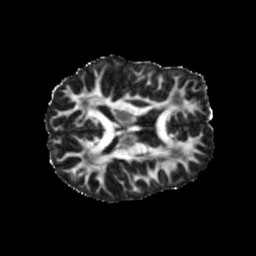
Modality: FA
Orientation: axial
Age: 40
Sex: male
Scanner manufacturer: siemens
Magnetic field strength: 3 T
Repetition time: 3.23 s
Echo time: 0.0892 s